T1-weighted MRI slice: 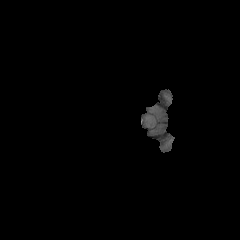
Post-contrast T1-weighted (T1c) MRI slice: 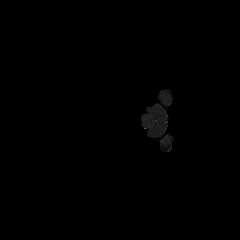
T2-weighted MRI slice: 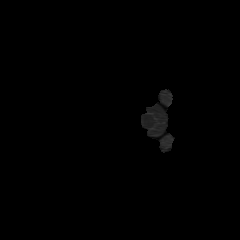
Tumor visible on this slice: no